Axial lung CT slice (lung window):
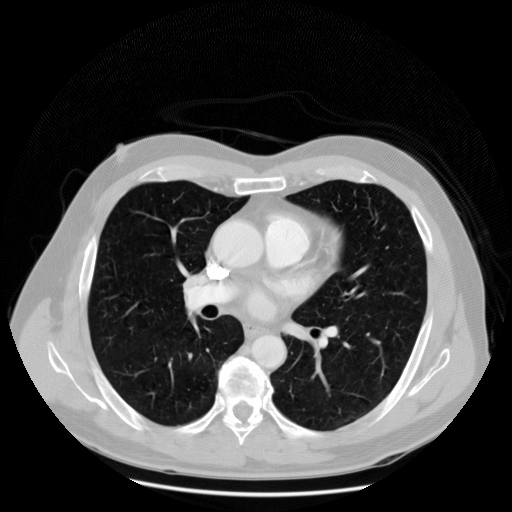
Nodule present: no